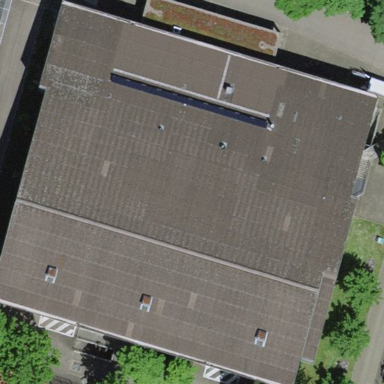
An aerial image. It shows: Sports centre building.